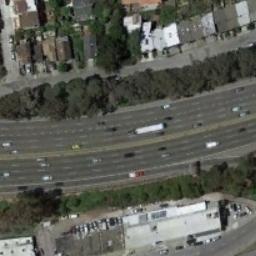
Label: freeway